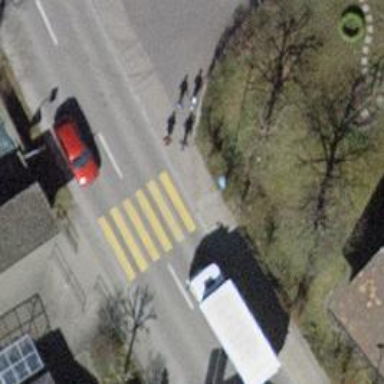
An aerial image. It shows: Footway with asphalt surface and marked zebra crossing.